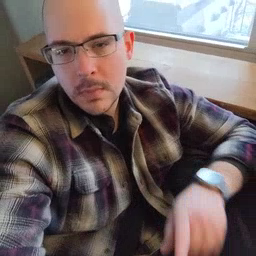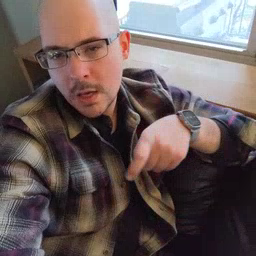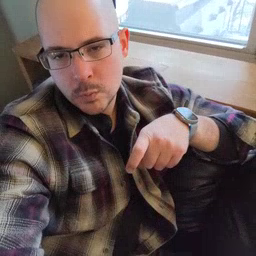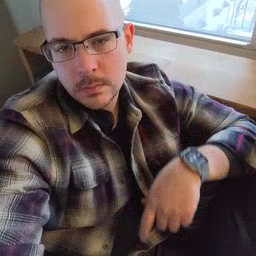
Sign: haveto